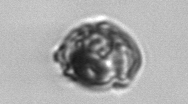
Label: Proterythropsis